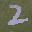
Label: 2